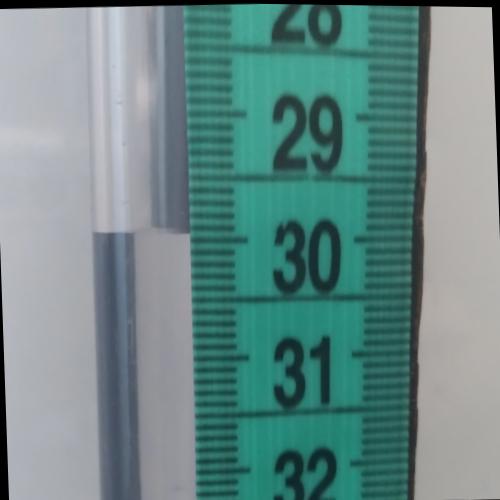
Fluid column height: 30.0 cm